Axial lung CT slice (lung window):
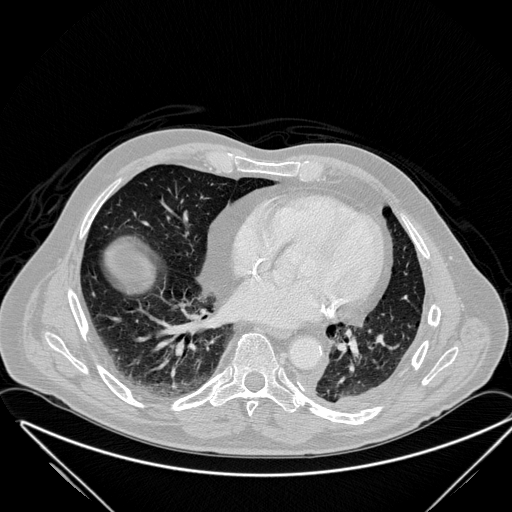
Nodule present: no